Interaction volume radius: 10 \u00c5
Interaction volume height: 15 \u00c5
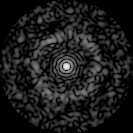
Disorder parameter: 0.8046